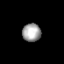
Tissue: prostate
Cell type: Epithelial cells
Senescence score: 0.3253
Nuclear area (px): 335
Mean DAPI intensity: 159.606